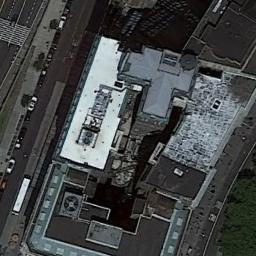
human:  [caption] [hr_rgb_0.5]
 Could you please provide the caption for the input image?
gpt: The commercial area is near the road with many cars .

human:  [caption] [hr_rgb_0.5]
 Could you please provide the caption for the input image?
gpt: In a commercial district there are several tall buildings of different shapes and several roads with many cars .

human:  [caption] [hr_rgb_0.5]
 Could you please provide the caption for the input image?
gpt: The green space is large .

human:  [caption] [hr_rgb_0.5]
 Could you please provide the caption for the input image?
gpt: A commercial area with some connected buildings is surrounded by some roads .

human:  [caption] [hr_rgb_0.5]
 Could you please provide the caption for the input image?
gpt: A white buildings with some gray buildings around on a commercial area .